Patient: sex F, age 71
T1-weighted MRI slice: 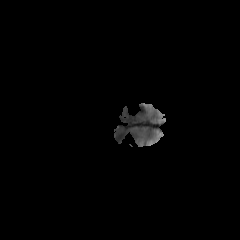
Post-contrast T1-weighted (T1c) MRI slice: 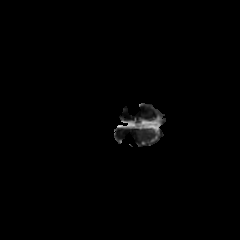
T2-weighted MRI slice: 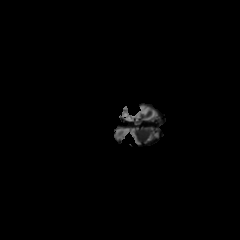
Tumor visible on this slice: no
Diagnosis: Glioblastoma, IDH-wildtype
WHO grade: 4